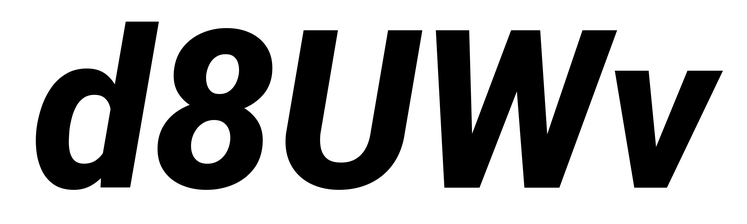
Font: Roboto-Italic_ExtraBold_Italic